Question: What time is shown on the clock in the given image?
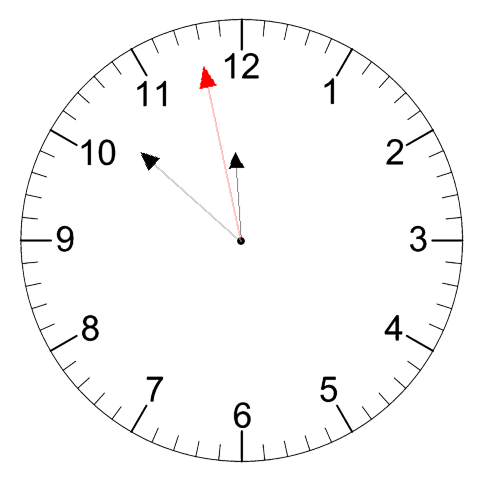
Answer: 11:51:58